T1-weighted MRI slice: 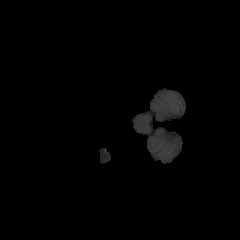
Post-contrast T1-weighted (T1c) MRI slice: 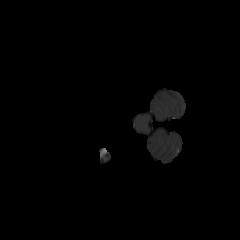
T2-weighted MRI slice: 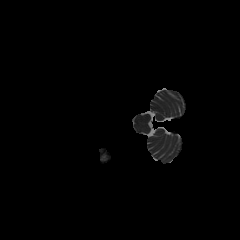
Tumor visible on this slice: no